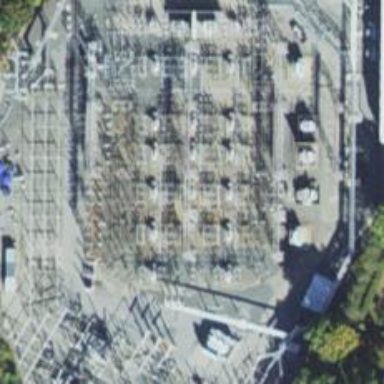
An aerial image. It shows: Switch used for power control.